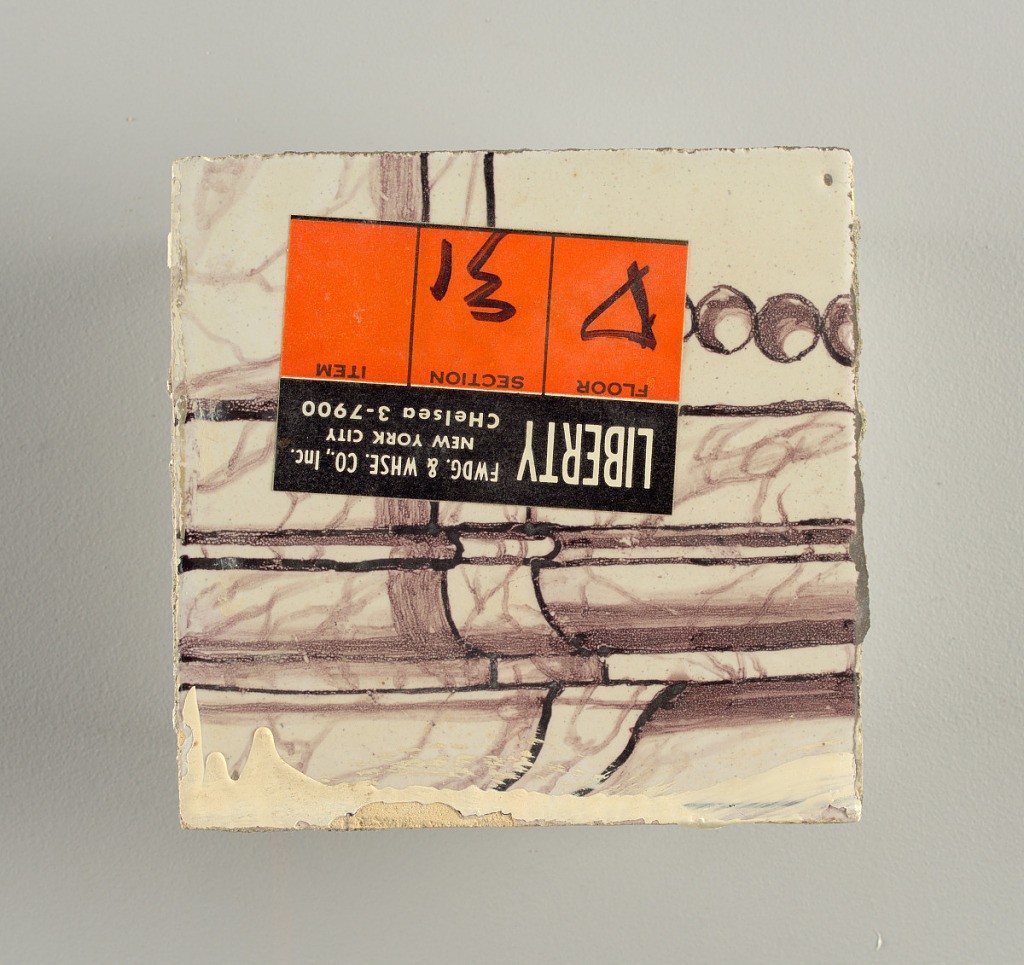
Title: Wall facing
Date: ca. 1725
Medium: tin-glazed earthenware, underglaze
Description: Running design for a frieze or a dado, composed of scrolls of foliage and strapwork, and four repeating motifs--a seated woman in a small upright oval medallion, a putto seated on a rocailled base, and strapwork in axial pattern.  The various panels, A to F, show various repeats of the same design, all being five tiles high and a varying number of tiles wide.